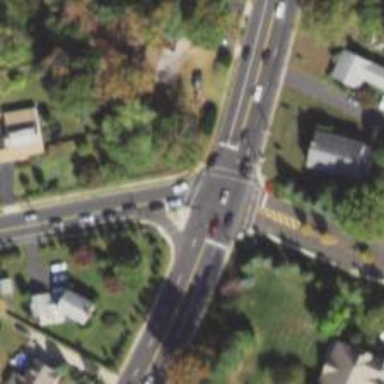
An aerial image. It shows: Marked crossing on the road.